Question: I'm trying to analyse the audio quality of a file by detecting the highest frequency present (compressed audio will generally be filtered to something less than 20KHz).
I'm reading WAV file data using a class from the soundstretch library which returns PCM samples as floats, then performing FFT on those samples with the fftw3 library. Then for each frequency (rounded to the nearest KHz), I am totalling up the amplitude for that frequency.
So for a low quality file that doesn't contain frequencies above 16KHz, I would expect there to be none or very little amplitude above 16KHz, however I'm not getting the results I would expect. Below is my code:
'''
#include <iostream>
#include <math.h>
#include <fftw3.h>
#include <soundtouch/SoundTouch.h>
#include "include/WavFile.h"
using namespace std;
using namespace soundtouch;
#define BUFF_SIZE 6720
#define MAX_FREQ 22//KHz
static float freqMagnitude[MAX_FREQ];
static void calculateFrequencies(fftw_complex *data, size_t len, int Fs) {
for (int i = 0; i < len; i++) {
int re, im;
float freq, magnitude;
int index;
re = data[i][0];
im = data[i][1];
magnitude = sqrt(re * re + im * im);
freq = i * Fs / len;
index = freq / 1000;//round(freq);
if (index <= MAX_FREQ) {
freqMagnitude[index] += magnitude;
}
}
}
int main(int argc, char *argv[]) {
if (argc < 2) {
cout << "Incorrect args" << endl;
return -1;
}
SAMPLETYPE sampleBuffer[BUFF_SIZE];
WavInFile inFile(argv[1]);
fftw_complex *in, *out;
fftw_plan p;
in = (fftw_complex*) fftw_malloc(sizeof(fftw_complex) * BUFF_SIZE);
out = (fftw_complex*) fftw_malloc(sizeof(fftw_complex) * BUFF_SIZE);
p = fftw_plan_dft_1d(BUFF_SIZE, in, out, FFTW_FORWARD, FFTW_ESTIMATE);
while (inFile.eof() == 0) {
size_t samplesRead = inFile.read(sampleBuffer, BUFF_SIZE);
for (int i = 0; i < BUFF_SIZE; i++) {
in[i][0] = (double) sampleBuffer[i];
}
fftw_execute(p); /* repeat as needed */
calculateFrequencies(out, samplesRead, inFile.getSampleRate());
}
for (int i = 0; i < MAX_FREQ; i += 2) {
cout << i << "KHz magnitude: " << freqMagnitude[i] << std::endl;
}
fftw_destroy_plan(p);
fftw_free(in);
fftw_free(out);
}
'''
Can compile with: - (you'll need the soundtouch library and fftw3 library)
'''
g++ -g -Wall MP3.cpp include/WavFile.cpp -lfftw3 -lm -lsoundtouch -I/usr/local/include -L/usr/local/lib
'''
And here is the spectral analysis of the file I am testing on:

As you can see it's clipped at 16KHz, however my results are as follows:
'''
0KHz magnitude: 4.61044e+07
2KHz magnitude: 5.26959e+06
4KHz magnitude: 4.68766e+06
6KHz magnitude: 4.12703e+06
8KHz magnitude: 12239.6
10KHz magnitude: 456
12KHz magnitude: 3
14KHz magnitude: 650468
16KHz magnitude: 1.83266e+06
18KHz magnitude: 1.40232e+06
20KHz magnitude: 1.1477e+06
'''
I would expect there to be no amplitude over 16KHz, am I doing this right?
Is my calculation for frequency correct? (I robbed it off another stackoverflow answer)
Could it be something to do with there being 2 channels and I'm not separating the channels?
Cheers for any help guys.
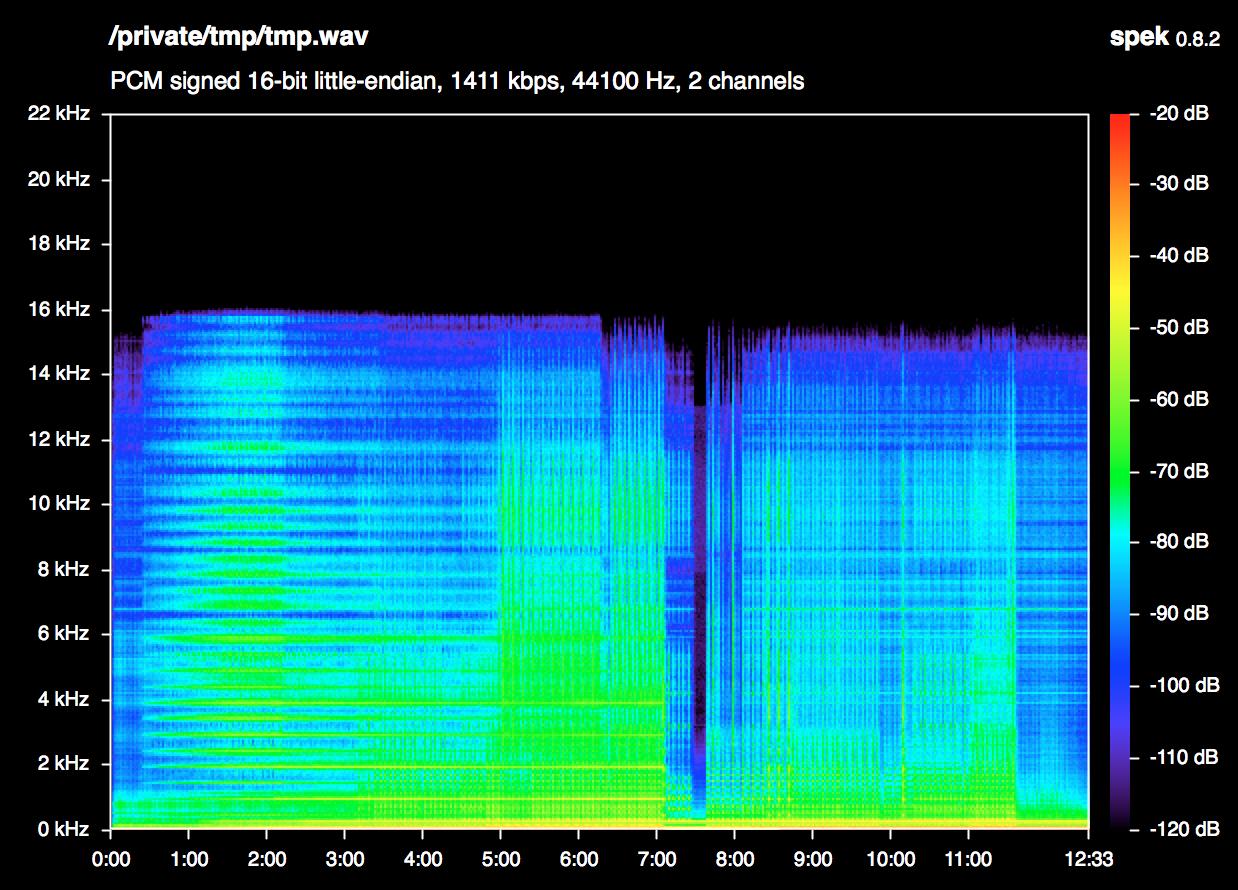
Answer: You are likely measuring the interleave difference between two stereo channels, which can include high frequencies due to unequal mix and pan. Try again with the channels separated or mixed down to mono, and use a smooth window function to reduce FFT aperture edge artifacts, which can also introduce a small amount of high frequency noise due to your rectangular window.